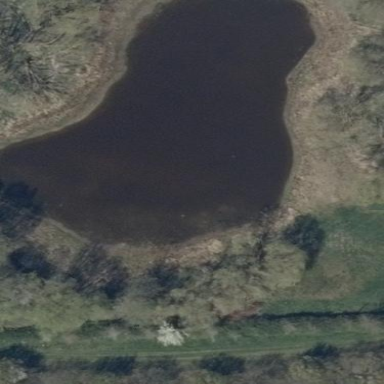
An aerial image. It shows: Serene pond surrounded by nature.